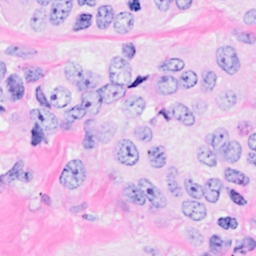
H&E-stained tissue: Breast